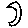
Label: moon